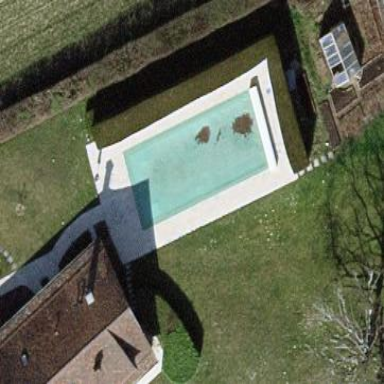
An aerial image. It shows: Swimming pool located in leisure land.